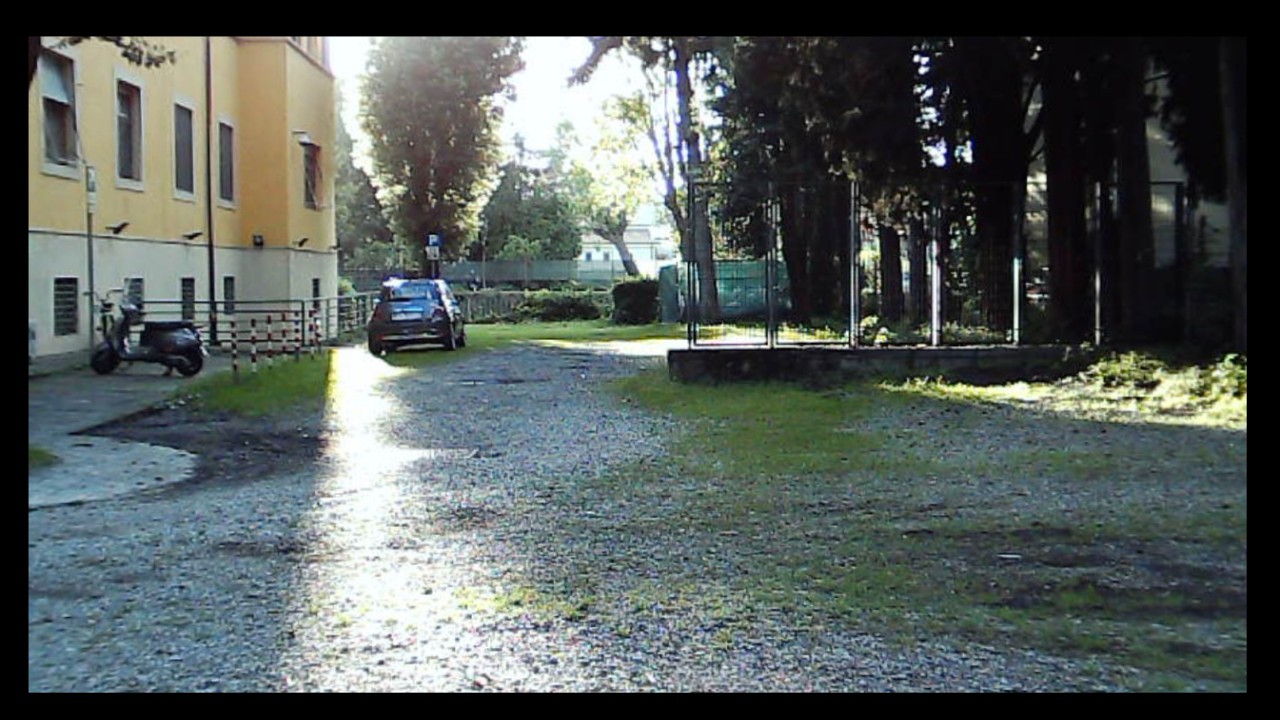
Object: Betafpv air75